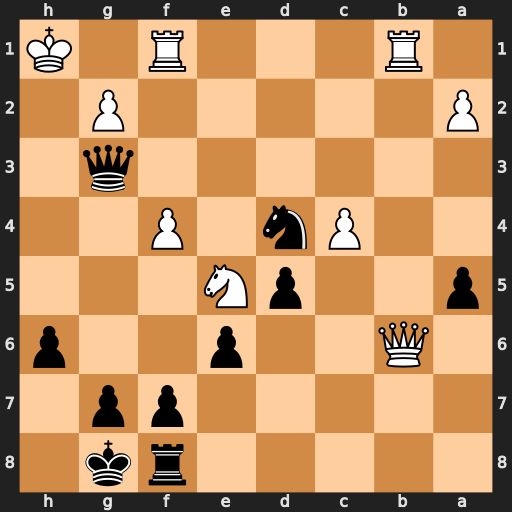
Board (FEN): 5rk1/5pp1/1Q2p2p/p2pN3/2Pn1P2/6q1/P5P1/1R3R1K
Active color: b
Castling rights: -
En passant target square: -
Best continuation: Qh4+ Kg1 Ne2#